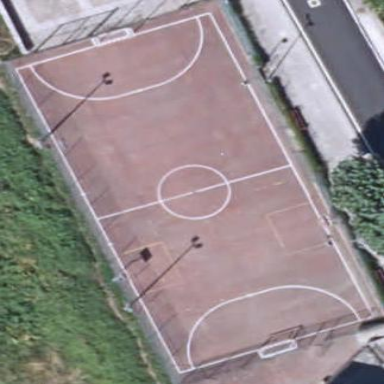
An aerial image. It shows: Concrete soccer pitch for leisure land activities.